Field crop: maize
Growth stage: 2
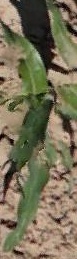
Species: maize